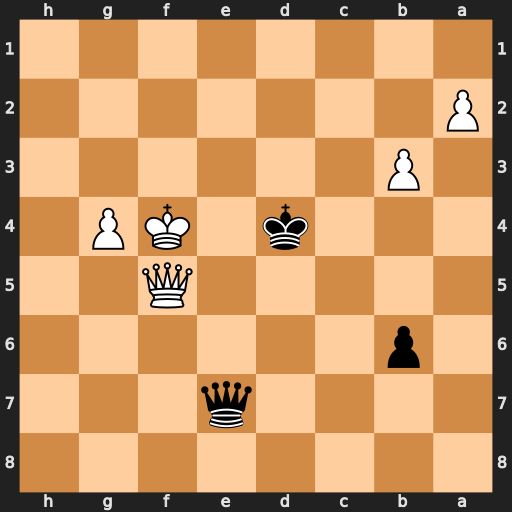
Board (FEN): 8/4q3/1p6/5Q2/3k1KP1/1P6/P7/8
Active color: b
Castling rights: -
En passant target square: -
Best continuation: Qe3#